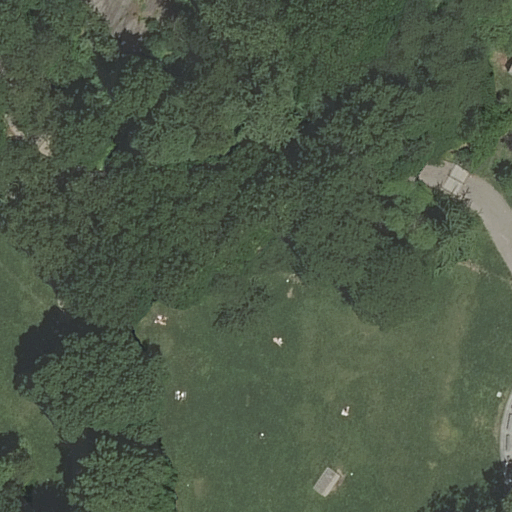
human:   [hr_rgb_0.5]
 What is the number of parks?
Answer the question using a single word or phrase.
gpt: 1

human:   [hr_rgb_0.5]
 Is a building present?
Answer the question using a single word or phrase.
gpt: yes

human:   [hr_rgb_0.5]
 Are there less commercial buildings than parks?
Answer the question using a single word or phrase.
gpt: yes

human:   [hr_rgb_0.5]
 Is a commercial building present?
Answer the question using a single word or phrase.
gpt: no

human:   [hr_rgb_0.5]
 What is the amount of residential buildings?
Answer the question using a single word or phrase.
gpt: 1

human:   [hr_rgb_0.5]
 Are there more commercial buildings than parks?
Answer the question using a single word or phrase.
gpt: no

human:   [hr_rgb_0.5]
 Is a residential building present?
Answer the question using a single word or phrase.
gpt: yes

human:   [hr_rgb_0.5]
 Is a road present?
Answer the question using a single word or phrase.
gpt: yes

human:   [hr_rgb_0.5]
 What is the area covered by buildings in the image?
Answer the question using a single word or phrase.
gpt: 1m2

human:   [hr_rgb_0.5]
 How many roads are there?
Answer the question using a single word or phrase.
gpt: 1

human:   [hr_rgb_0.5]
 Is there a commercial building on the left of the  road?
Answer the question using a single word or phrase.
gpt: no

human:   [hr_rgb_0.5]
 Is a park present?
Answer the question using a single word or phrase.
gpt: yes

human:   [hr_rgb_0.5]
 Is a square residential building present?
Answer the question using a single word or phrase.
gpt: no

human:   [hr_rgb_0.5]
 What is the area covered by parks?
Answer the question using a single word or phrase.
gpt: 10610m2

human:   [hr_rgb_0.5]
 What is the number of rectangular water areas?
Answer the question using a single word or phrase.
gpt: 0

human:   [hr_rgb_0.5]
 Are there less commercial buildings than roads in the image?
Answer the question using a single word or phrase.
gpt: yes

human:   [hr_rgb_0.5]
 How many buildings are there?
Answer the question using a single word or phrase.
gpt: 1

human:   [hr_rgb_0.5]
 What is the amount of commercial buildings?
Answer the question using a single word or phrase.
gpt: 0

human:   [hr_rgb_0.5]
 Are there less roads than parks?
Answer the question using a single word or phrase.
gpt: no

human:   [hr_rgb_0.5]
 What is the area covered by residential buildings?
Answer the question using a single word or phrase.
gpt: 1m2

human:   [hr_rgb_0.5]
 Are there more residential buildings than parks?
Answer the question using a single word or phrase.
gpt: no

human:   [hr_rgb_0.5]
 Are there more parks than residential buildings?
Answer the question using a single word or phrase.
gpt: no

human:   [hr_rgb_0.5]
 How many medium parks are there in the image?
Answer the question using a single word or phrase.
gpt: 0

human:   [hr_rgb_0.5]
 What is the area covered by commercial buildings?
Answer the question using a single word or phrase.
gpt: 0m2

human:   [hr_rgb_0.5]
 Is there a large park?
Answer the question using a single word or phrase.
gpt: yes

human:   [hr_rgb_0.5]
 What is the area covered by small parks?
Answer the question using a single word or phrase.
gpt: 0m2

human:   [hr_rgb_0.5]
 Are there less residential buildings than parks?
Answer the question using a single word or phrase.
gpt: no

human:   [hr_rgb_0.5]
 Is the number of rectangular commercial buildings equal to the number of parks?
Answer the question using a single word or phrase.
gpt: no

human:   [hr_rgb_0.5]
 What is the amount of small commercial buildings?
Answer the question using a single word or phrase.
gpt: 0

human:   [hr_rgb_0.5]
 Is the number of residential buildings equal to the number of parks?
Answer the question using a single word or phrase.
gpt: yes

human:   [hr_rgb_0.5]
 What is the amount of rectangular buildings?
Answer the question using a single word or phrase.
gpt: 1

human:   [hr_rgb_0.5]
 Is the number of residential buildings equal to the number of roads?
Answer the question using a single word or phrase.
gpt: yes

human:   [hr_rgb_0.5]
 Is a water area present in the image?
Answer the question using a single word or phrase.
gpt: no

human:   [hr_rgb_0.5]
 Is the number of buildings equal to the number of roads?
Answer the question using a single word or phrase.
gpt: yes

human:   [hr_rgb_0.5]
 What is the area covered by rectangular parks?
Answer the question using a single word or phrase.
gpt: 10610m2

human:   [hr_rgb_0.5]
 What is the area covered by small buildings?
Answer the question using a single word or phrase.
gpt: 1m2

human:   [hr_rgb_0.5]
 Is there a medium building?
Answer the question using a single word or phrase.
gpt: no

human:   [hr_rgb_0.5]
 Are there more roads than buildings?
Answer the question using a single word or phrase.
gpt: no

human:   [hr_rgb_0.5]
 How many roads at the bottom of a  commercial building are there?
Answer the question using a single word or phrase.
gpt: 0

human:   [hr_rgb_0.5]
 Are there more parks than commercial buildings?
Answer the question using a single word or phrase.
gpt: yes

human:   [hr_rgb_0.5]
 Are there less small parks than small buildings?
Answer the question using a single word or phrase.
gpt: yes

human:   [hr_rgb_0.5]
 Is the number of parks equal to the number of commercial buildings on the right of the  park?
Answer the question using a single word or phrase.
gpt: no

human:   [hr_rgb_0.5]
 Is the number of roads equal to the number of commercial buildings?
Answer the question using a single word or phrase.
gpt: no

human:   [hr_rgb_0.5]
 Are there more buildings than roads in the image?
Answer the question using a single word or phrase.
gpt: no

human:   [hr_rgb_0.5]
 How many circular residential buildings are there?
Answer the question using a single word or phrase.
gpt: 0

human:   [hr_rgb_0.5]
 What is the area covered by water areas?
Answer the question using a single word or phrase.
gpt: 0m2

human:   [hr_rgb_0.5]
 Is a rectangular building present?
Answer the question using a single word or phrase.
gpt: yes

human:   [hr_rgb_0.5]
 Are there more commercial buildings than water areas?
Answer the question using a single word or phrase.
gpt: no

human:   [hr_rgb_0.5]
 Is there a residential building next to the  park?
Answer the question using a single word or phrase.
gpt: yes

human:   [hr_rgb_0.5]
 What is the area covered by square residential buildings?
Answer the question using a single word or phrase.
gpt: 0m2

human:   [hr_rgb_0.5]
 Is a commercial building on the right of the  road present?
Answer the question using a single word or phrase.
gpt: no

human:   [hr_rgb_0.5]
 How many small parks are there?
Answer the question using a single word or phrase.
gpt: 0

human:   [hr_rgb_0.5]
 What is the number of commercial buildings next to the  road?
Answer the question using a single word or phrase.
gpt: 0

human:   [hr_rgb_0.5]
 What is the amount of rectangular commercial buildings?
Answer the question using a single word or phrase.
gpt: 0

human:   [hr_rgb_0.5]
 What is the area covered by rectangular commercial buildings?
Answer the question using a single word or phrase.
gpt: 0m2

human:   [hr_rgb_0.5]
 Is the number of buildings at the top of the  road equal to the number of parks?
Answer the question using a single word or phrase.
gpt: yes

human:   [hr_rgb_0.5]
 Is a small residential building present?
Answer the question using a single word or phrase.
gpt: yes

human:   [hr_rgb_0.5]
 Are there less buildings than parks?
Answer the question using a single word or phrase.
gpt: no

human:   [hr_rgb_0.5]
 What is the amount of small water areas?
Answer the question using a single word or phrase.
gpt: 0

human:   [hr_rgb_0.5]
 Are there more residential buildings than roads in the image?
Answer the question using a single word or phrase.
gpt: no

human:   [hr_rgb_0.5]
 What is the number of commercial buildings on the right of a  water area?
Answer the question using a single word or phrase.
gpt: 0

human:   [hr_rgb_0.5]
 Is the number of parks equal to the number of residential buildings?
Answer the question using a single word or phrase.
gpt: yes

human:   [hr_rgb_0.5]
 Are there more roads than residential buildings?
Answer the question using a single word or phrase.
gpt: no

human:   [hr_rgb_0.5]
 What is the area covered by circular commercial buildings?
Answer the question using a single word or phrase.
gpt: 0m2